Question: I use a Windows 7 desktop PC with a TP Link Wireless N ADSL2 + Modem Router.
My PC is connected to the TP Link via a LAN cable while another 2 PCs of my secretaries are connected via WiFi.
I am not good at networking. I wonder if my primary and secondary settings are correct.
I can see there are 2 places to set the pri and sec DNS:
1) in Windows adapter setting IPv4
2) in TP Link's control panel
-
Since I am not sure what to do, I have posted the screenshots of the settings and also the test results of Namebench and DNS Jumper.
Hopefully someone can tell me whether I should use 192.168.1.1 as it seems that it is my local LAN IP address.... or what is the best setting to use?

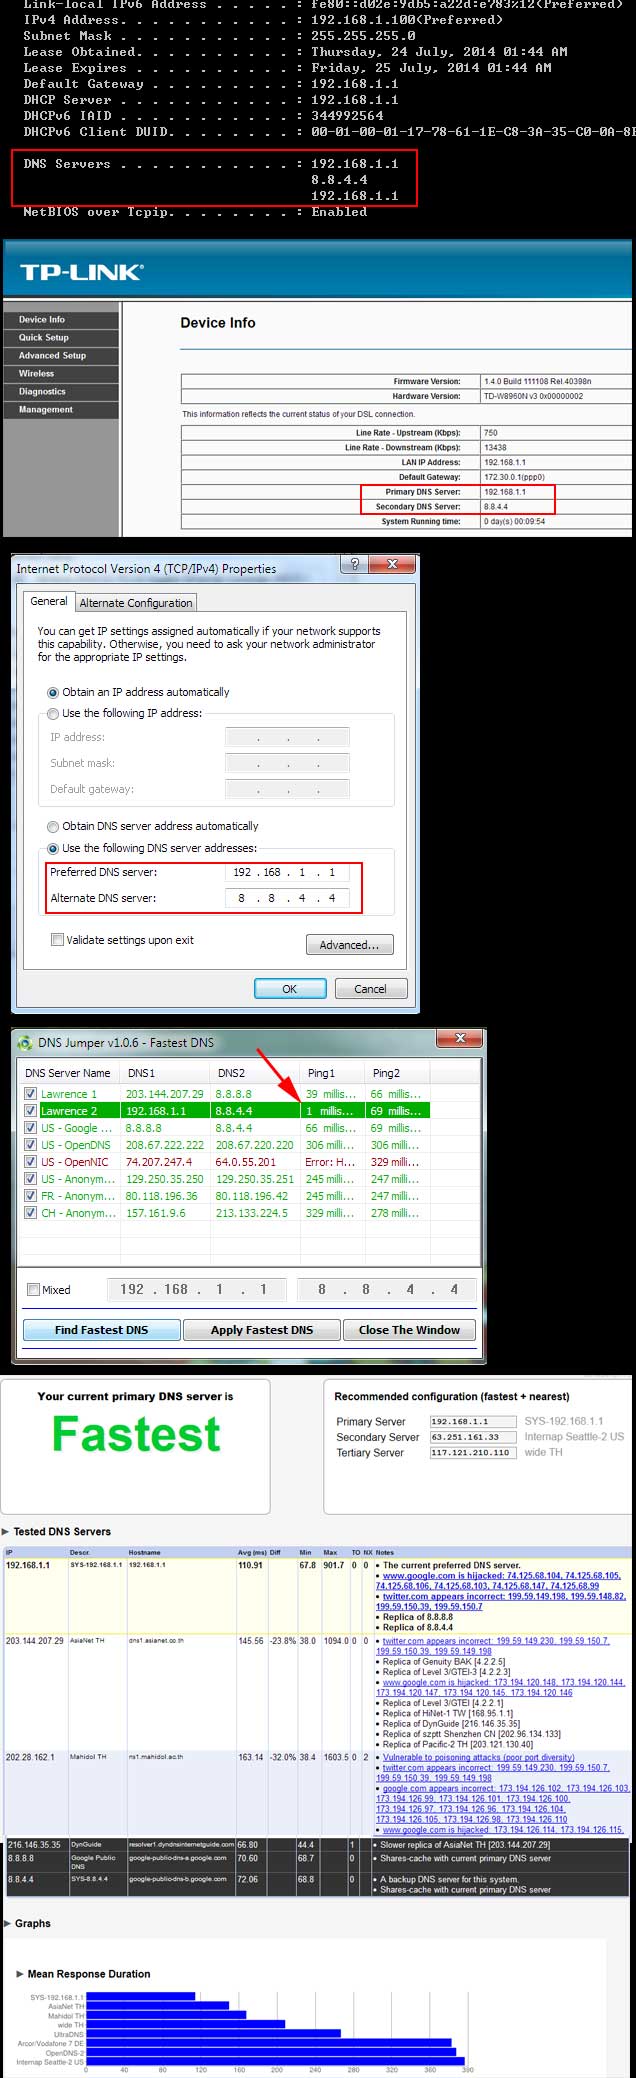
Answer: I was the one who commented your question,but,I am the one who is also leaving the answer here.
Basically, the two around which you are confused are two different things.
Also,firstly,the IP-Address must not be equal to the IP-Address of the router as it will give an error of 'IP-Address resolution error!' because IP-Address of your router and IP-Address of your PC are same.
Secondly, you just need to leave the 'DNS Server address' in your PC to
'''
Obtain DNS Server Address Automatically.
'''
And,in your router configure the exact DNS-Server Address of your Internet Connection.The router settings must be saved and made permanent by finally updating it.Finally,reboot the router(don't reset!!!)---just a power off and on.
This will solve all your query and you'll be done setting up your network. If you have further doubt,please leave a comment below.